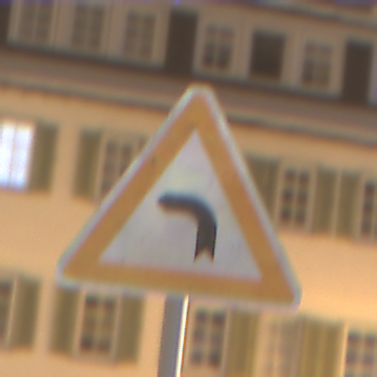
Verkehrszeichen: KurveLinks
Umgebung: Outdoor, Urban
Tageszeit: Night
Wetter: Overcast
Licht: Artificial
Jahreszeit: Winter
Kontrast: MediumContrast